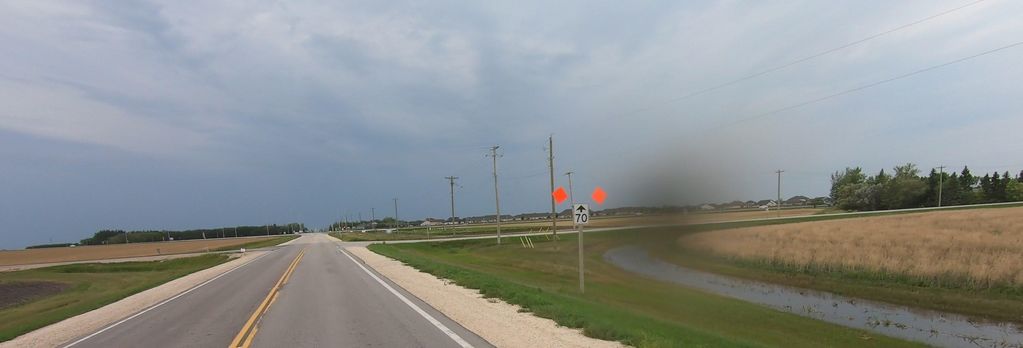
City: winnipeg